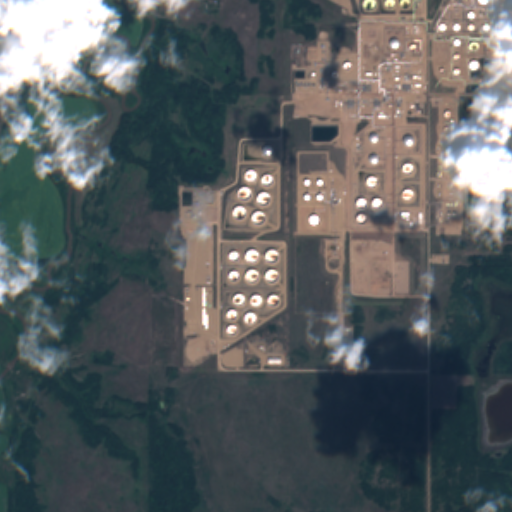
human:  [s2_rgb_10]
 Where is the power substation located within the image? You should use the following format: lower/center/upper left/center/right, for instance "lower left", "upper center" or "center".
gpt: The power substation is located in the upper right of the image.
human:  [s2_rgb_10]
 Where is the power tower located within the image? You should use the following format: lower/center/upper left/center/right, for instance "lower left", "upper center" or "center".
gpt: The power tower is located in the upper right of the image.
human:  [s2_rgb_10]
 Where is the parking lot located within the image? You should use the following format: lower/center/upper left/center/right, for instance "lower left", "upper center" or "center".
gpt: There is no parking lot in the image.